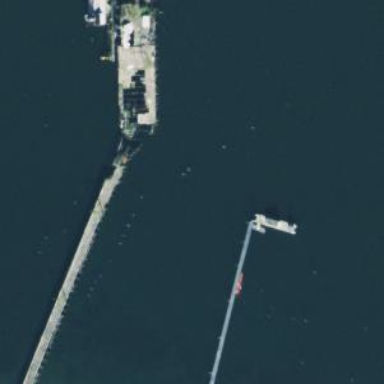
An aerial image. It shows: Pier that has been ruined.